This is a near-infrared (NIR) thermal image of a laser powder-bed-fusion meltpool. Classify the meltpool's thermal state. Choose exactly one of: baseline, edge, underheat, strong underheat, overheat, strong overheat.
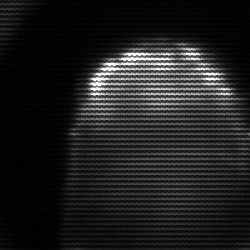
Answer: edge